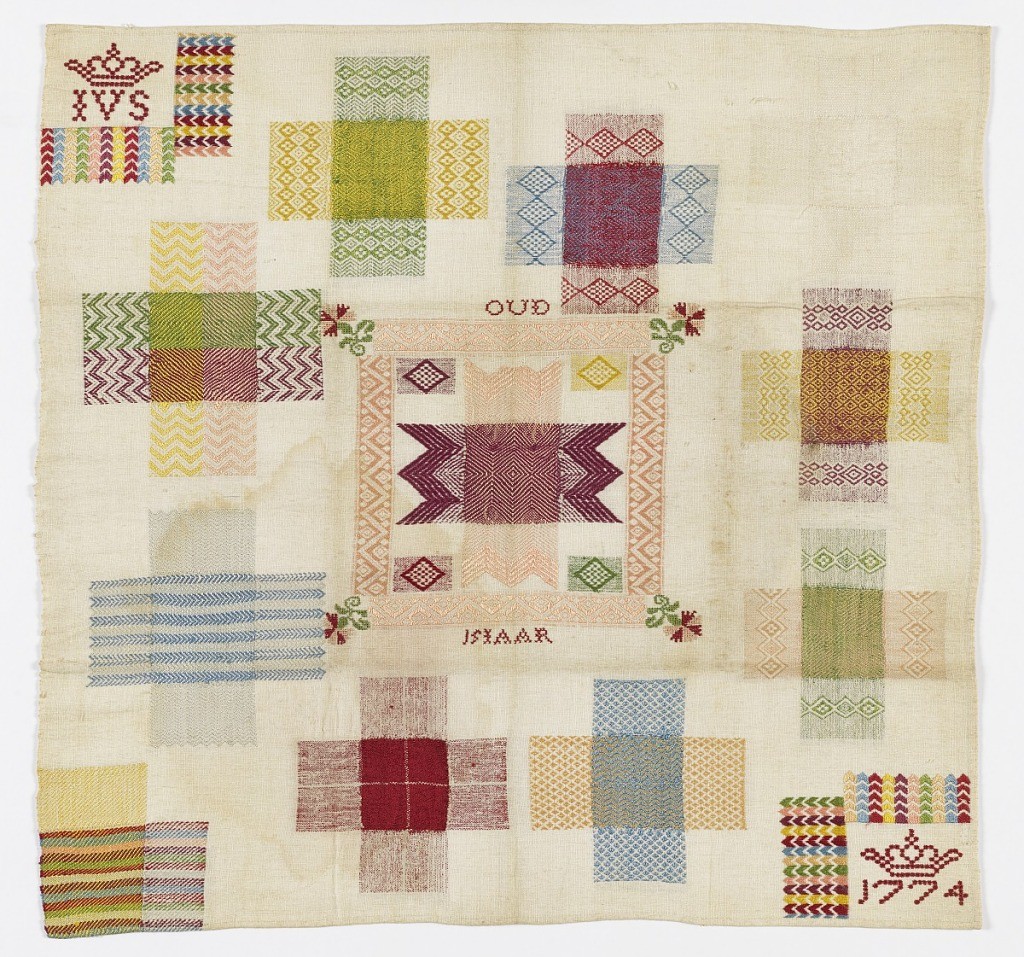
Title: Sampler
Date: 1774
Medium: silk embroidery on cotton foundation Technique: embroidered in running (pattern darning) cross, and eyelet stitches on plain weave foundation
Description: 1981-28-251: Ten darning crosses, one darning corner.  Crowned ...;     s-e-2991: Ten darning crosses, one darning corner.  Crowned ...